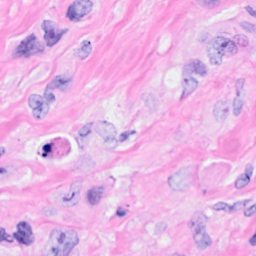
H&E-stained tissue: Breast